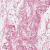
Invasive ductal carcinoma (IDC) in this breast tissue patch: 0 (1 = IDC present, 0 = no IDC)